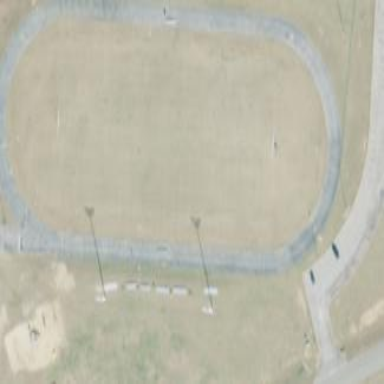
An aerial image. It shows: American football pitch.